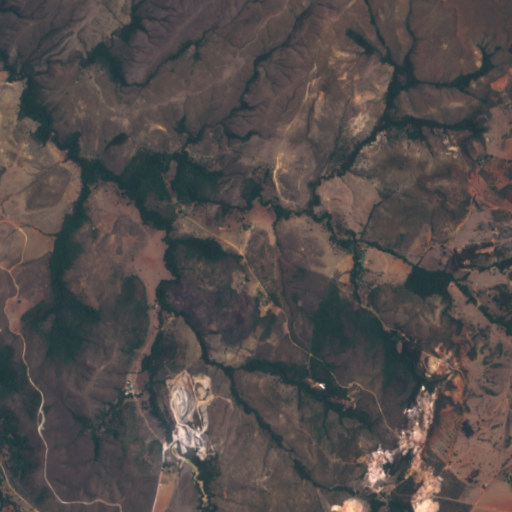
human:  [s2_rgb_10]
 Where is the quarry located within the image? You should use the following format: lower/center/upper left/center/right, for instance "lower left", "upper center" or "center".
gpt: The quarry is located in the lower of the image.
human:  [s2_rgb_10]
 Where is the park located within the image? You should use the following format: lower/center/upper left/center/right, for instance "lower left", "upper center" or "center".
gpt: There is no park in the image.